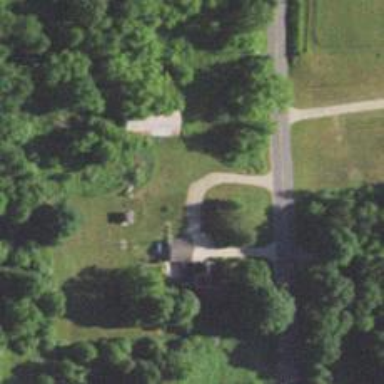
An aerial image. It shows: Driveway.